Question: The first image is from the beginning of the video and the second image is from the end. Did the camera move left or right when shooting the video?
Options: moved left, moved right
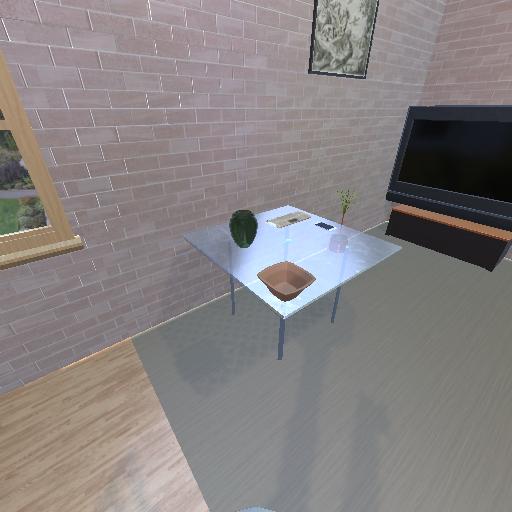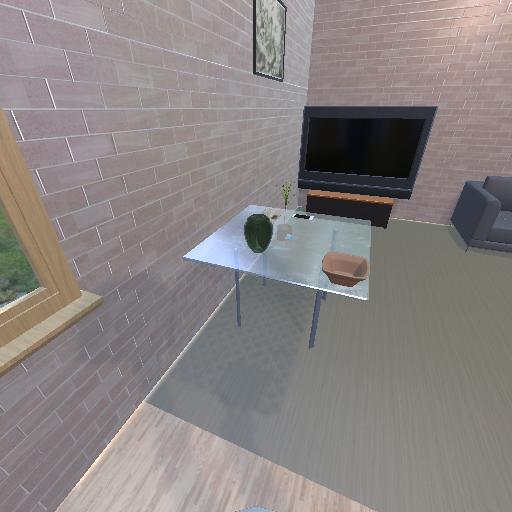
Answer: moved left